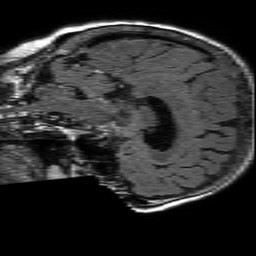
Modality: FLAIR
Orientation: sagittal
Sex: female
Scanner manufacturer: philips
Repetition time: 11 s
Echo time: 0.125 s